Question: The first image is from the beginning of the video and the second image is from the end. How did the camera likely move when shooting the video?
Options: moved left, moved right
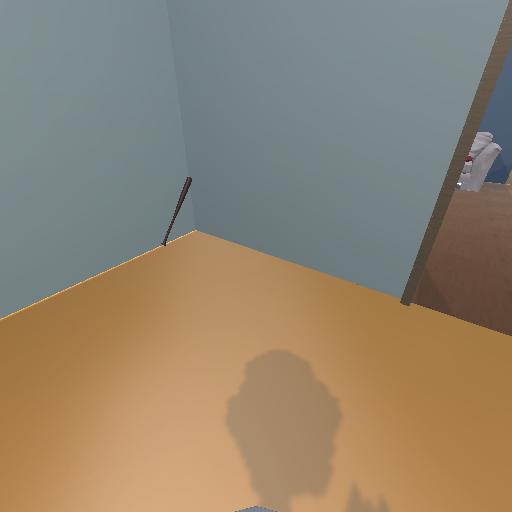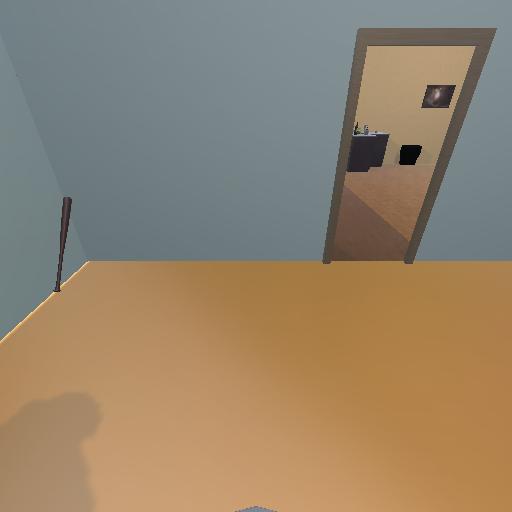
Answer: moved left